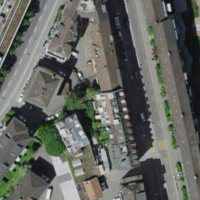
EUNIS habitat code: 54
Species observed at this site:
Scytodes thoracica
Phaneroptera nana
Apis mellifera
Endotricha flammealis
Steatoda triangulosa
Craniophora ligustri